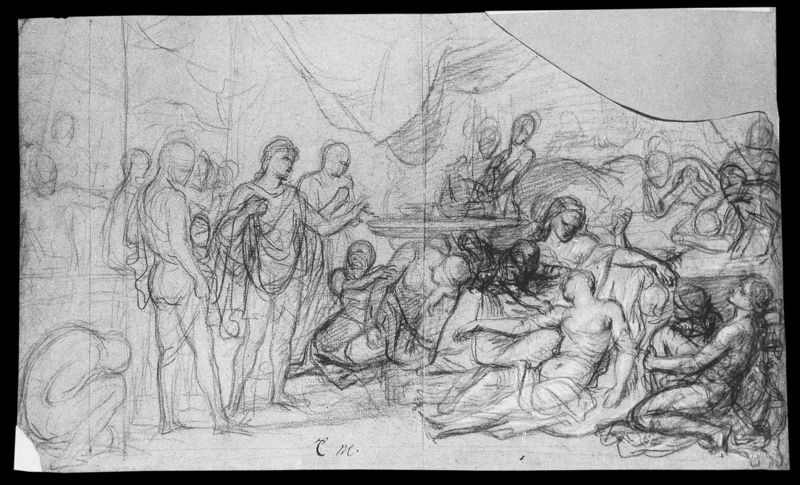
Titel: Tod von Darius Frau
Künstler: Charles Le Brun
Institution: Paris, Musée du Louvre
Schlagwörter: akt, kopf, mann, nackt, weiß, menschen, sitzen, brust, frau, grau, hintergrund, schwarz, skizze, szene, tisch, zeichnung, gelage, tod, tot, vorhang, haare, lange haare, schnur, brunnen, beine, liegen, studie, grafik, graphik, figuren, drapierung, striche, antike, krank, kohle, seil, bleistift, entwurf, ritter, stift, römer, harem, griechen, gruß, michelangelo, angedeutet, mumien